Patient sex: F
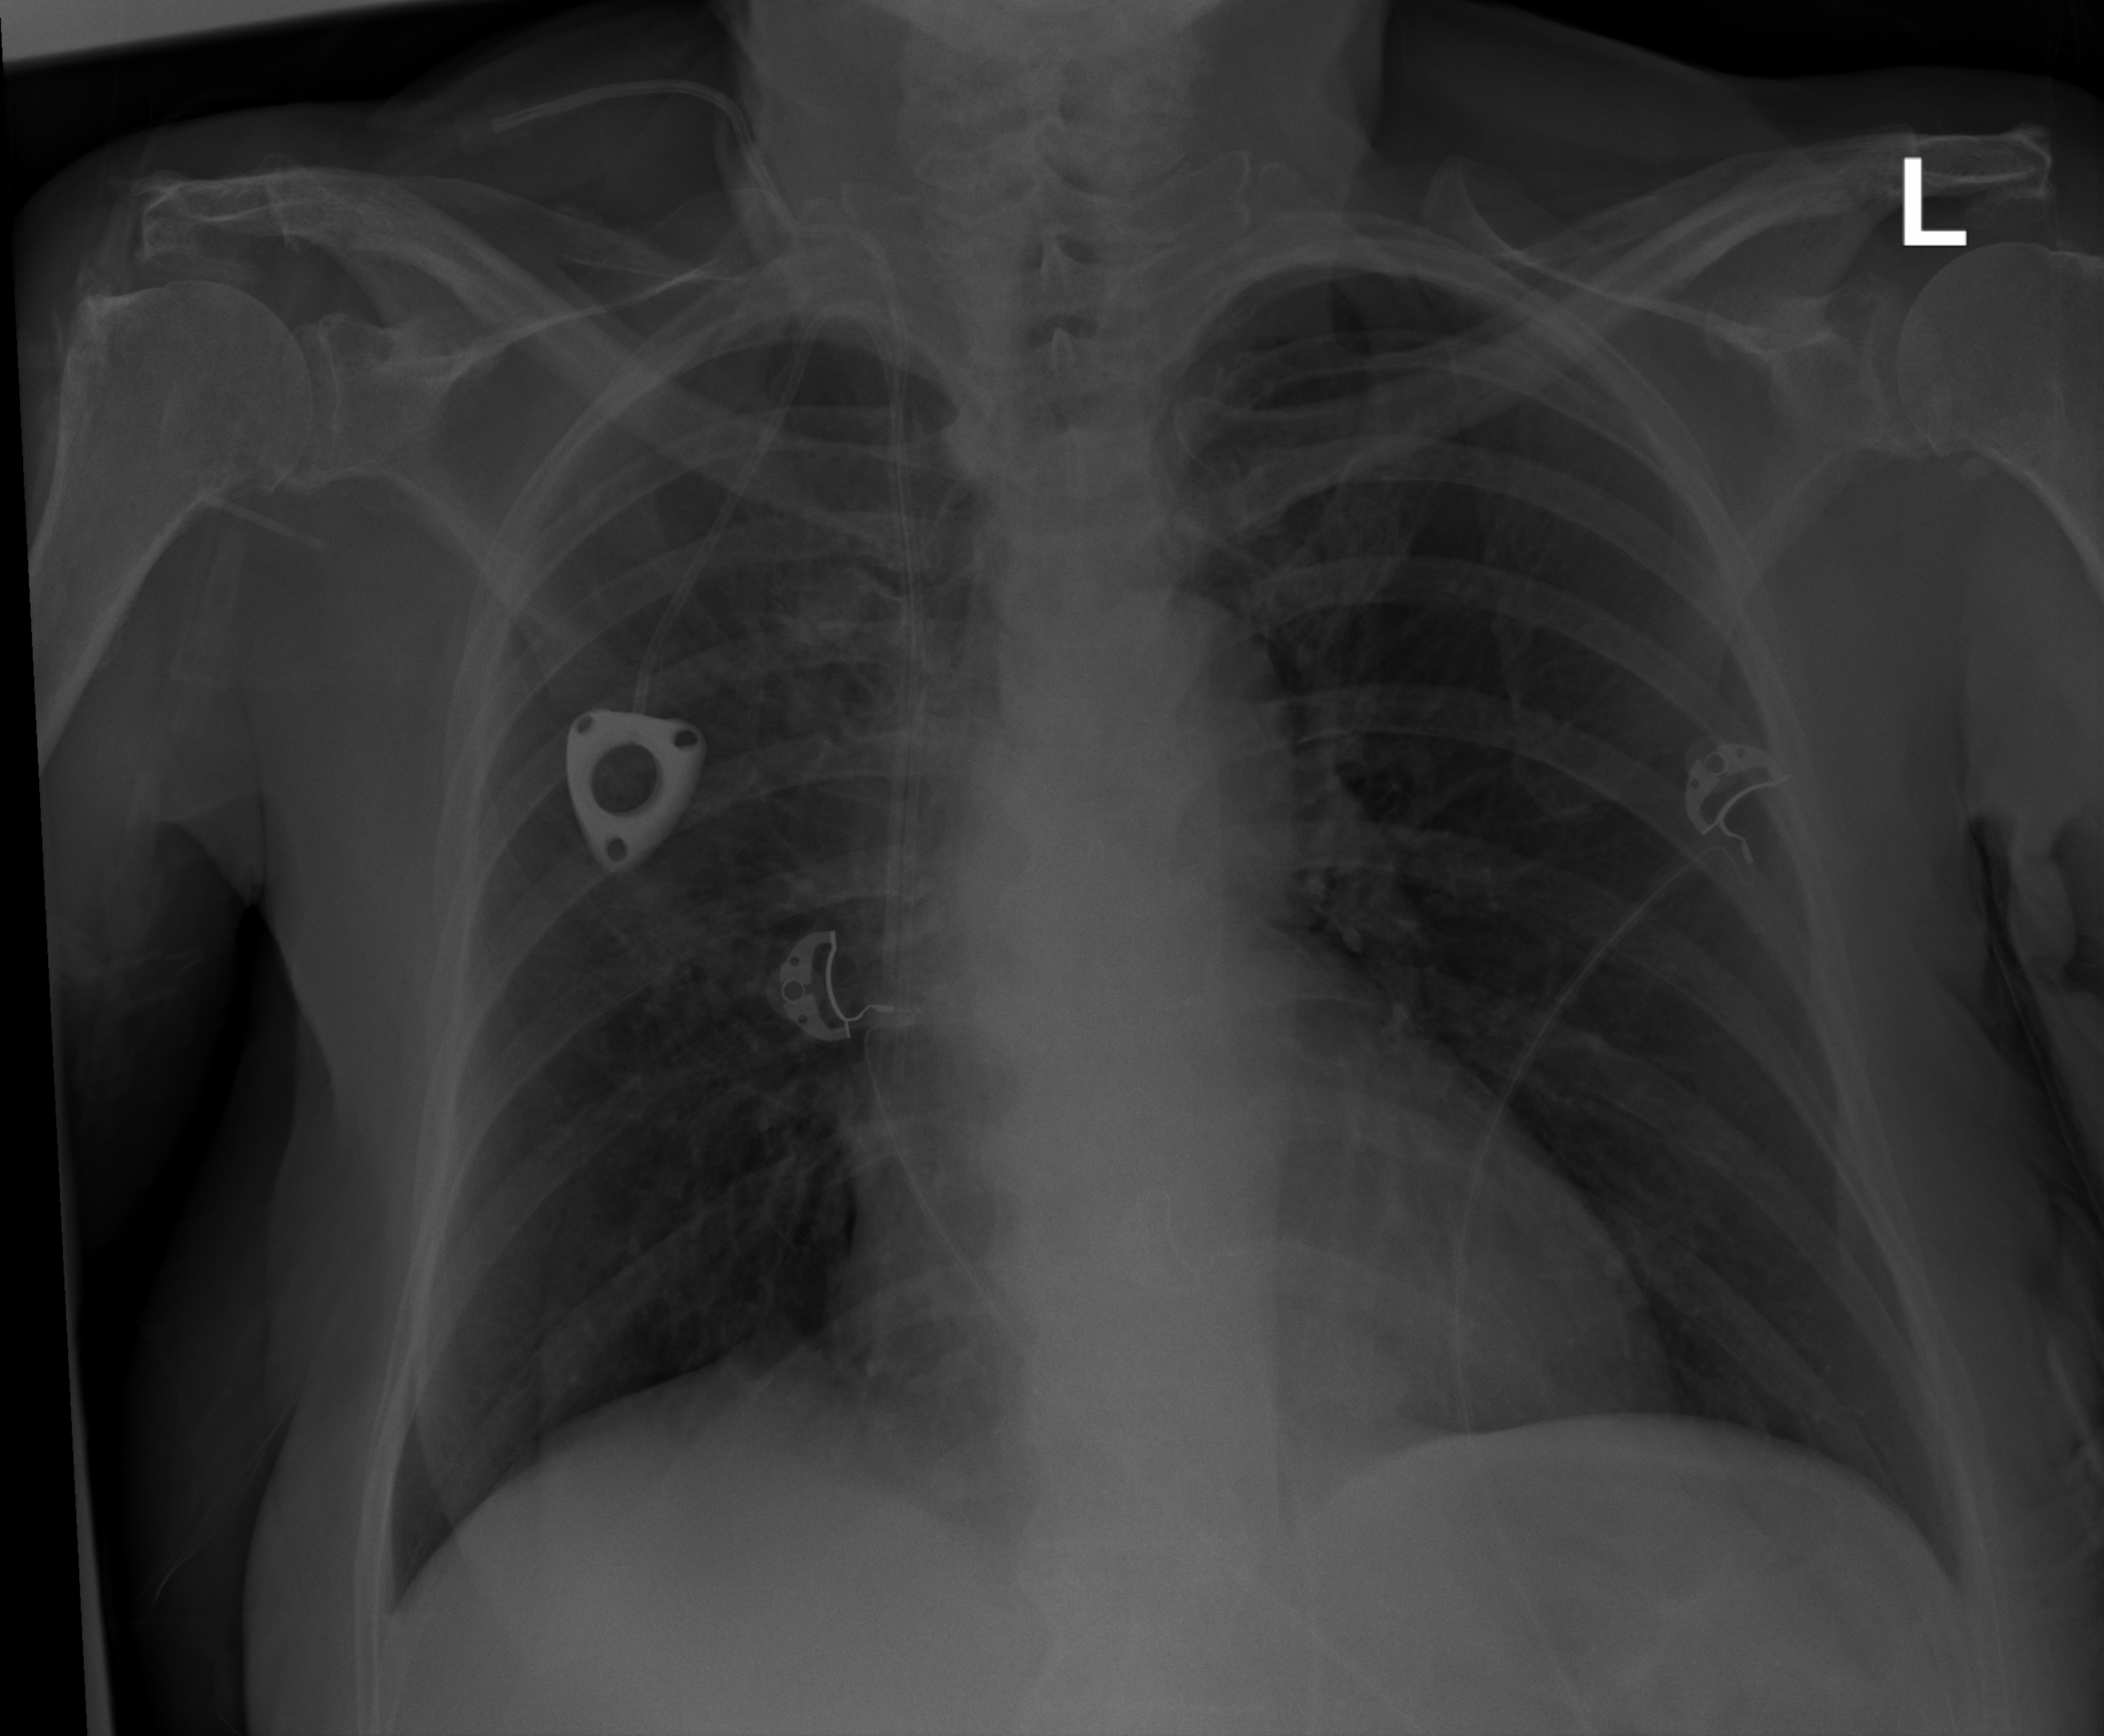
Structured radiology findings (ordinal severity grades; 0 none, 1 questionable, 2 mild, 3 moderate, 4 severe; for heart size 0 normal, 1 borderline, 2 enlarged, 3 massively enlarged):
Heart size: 1
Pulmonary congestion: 0
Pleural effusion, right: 0
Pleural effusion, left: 0
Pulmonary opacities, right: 1
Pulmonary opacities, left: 0
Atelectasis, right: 0
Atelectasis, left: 0